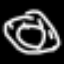
Label: donut